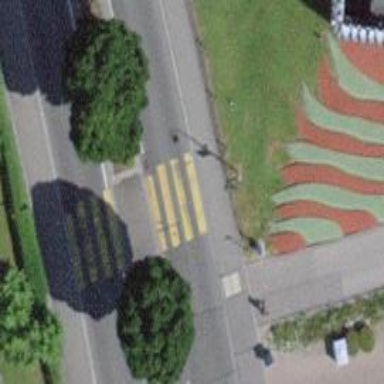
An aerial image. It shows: Marked crossing with pedestrian island.